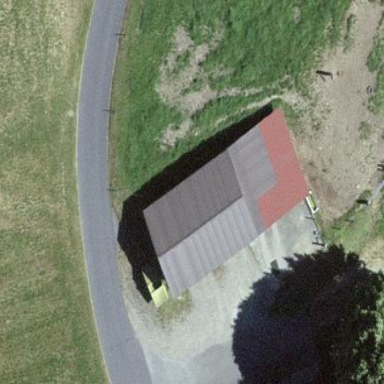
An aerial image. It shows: Barn.